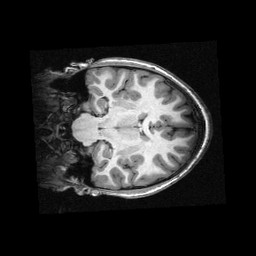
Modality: T1w
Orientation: coronal
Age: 11
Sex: female
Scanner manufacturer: siemens
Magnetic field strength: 3 T
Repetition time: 2.3 s
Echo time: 0.00336 s